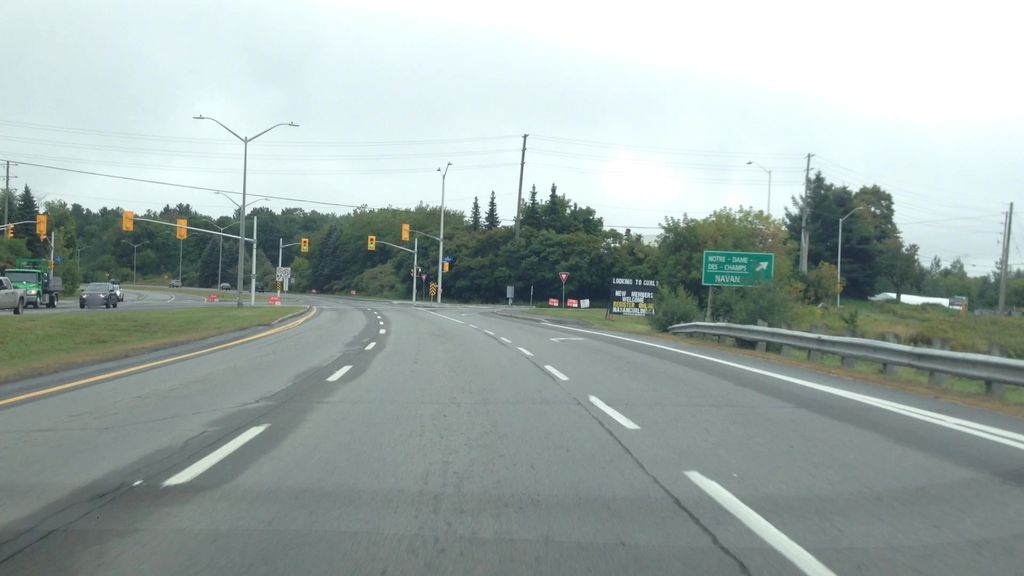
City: ottawa-gatineau